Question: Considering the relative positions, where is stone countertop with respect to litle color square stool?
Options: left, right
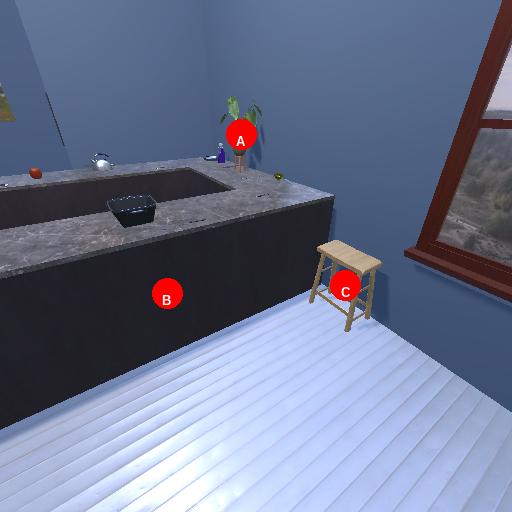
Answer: left